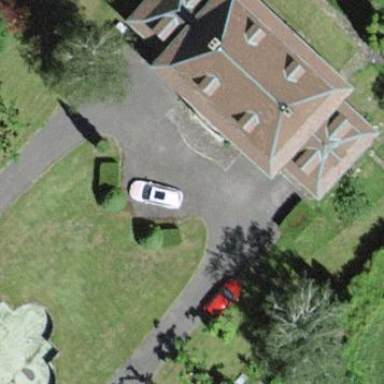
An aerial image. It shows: Detached building.